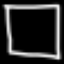
Label: square